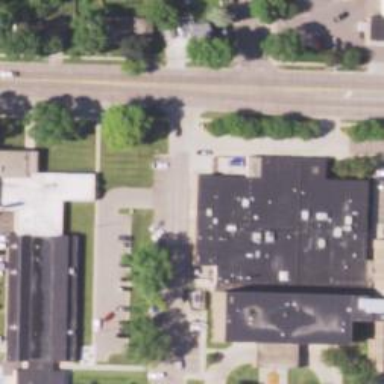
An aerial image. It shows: Healthcare clinic building.